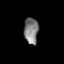
Tissue: prostate
Cell type: Fibroblasts
Senescence score: 0.7567
Nuclear area (px): 365
Mean DAPI intensity: 127.129